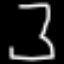
Label: hourglass